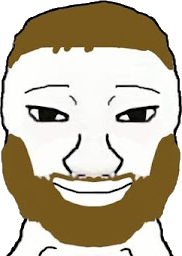
Label: 5_Coomer